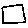
Label: square